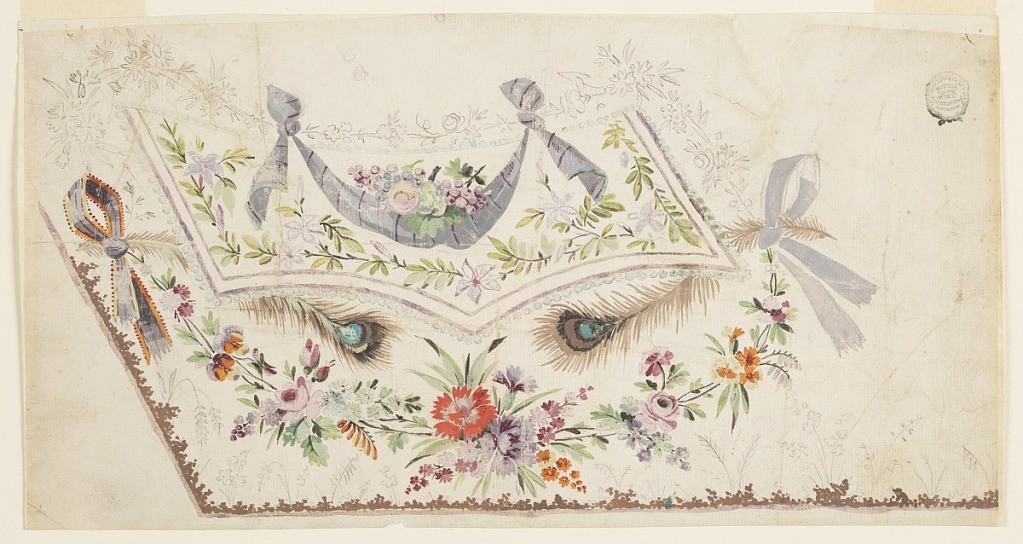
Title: Design for the Embroidery of a Man's Waistcoat of the Fabrique de St. Ruf
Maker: Fabrique de Saint Ruf, Lyon, France
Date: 1780–1790
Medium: Graphite, brush and gouache on paper
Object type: Drawing
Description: A flower festoon, suspended from two bow-knots thorugh which peacock feathers are stuck, decorates the part under the pocket. This shows a bunch of fruits in a festoon and boughs.